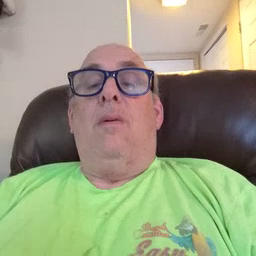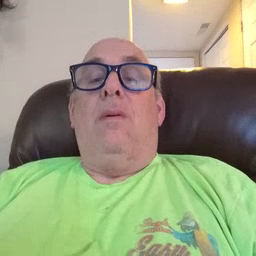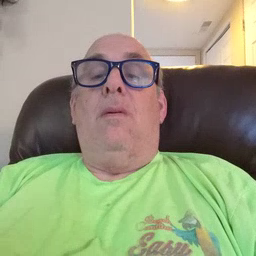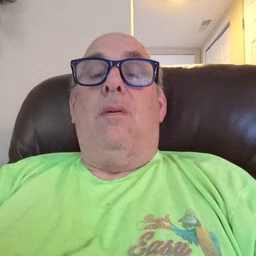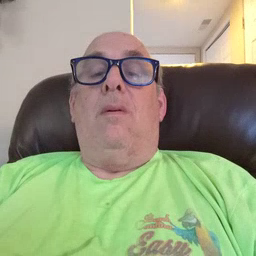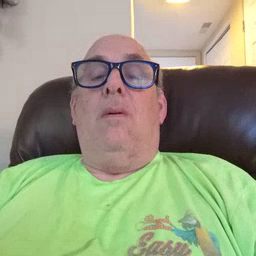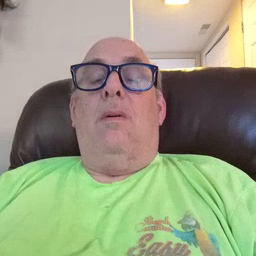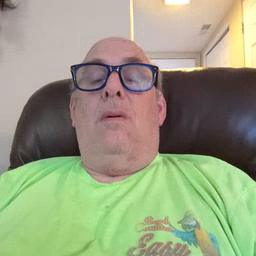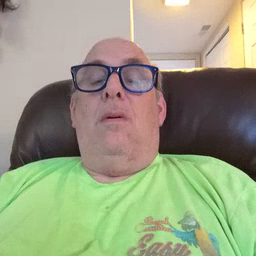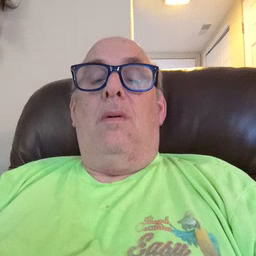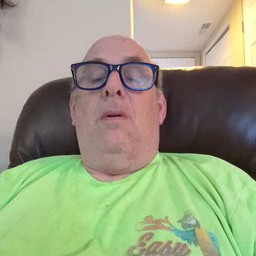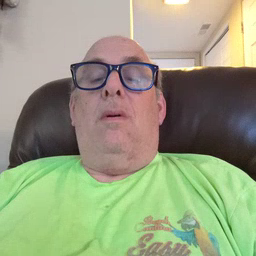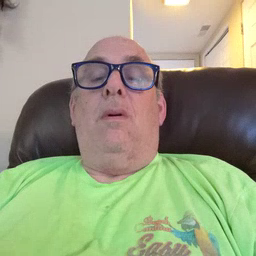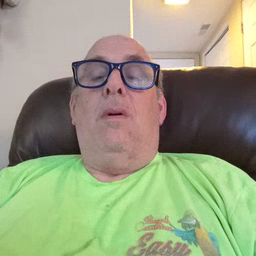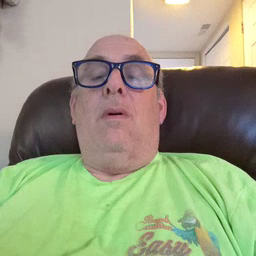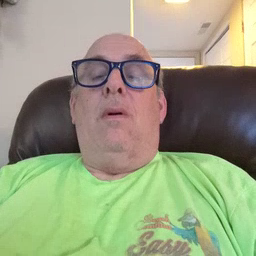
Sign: cheek